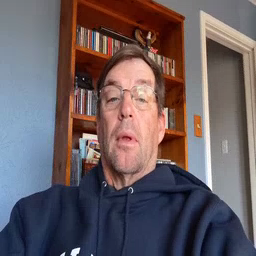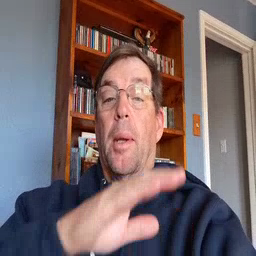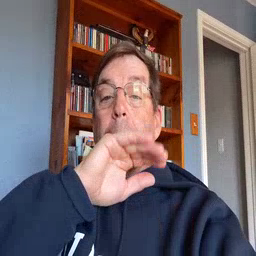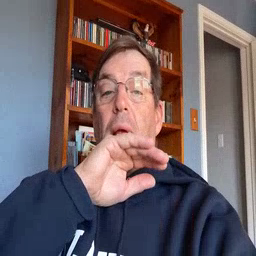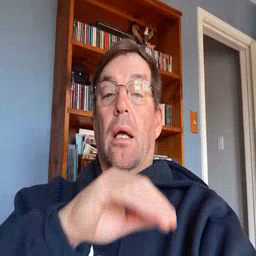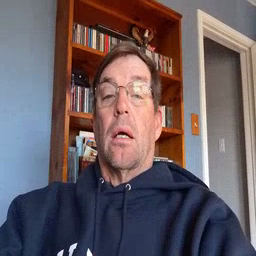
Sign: pig